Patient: sex M, age 61
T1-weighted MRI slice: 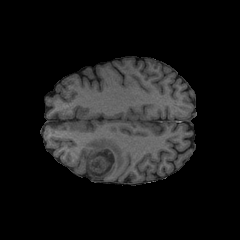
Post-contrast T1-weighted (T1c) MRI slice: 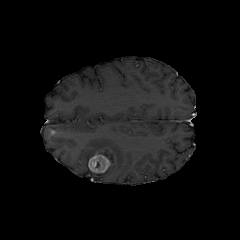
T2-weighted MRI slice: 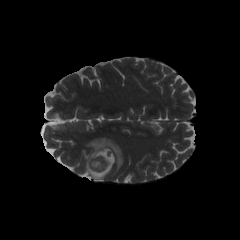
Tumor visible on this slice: yes
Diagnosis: Glioblastoma, IDH-wildtype
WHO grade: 4